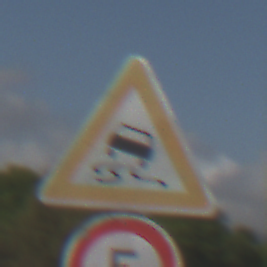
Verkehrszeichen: SchleuderOderRutschgefahr
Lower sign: Geschwindigkeit5
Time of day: MorningAfternoon
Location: Outdoor (Nature)
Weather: PartlyCloudy
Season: NotSpecified
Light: Natural